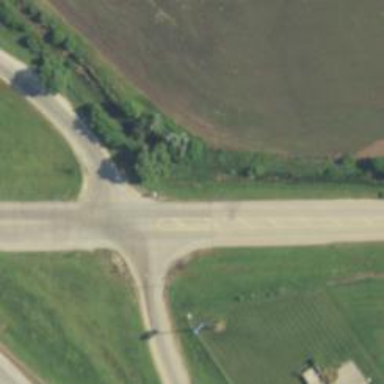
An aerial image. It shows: Stop road.